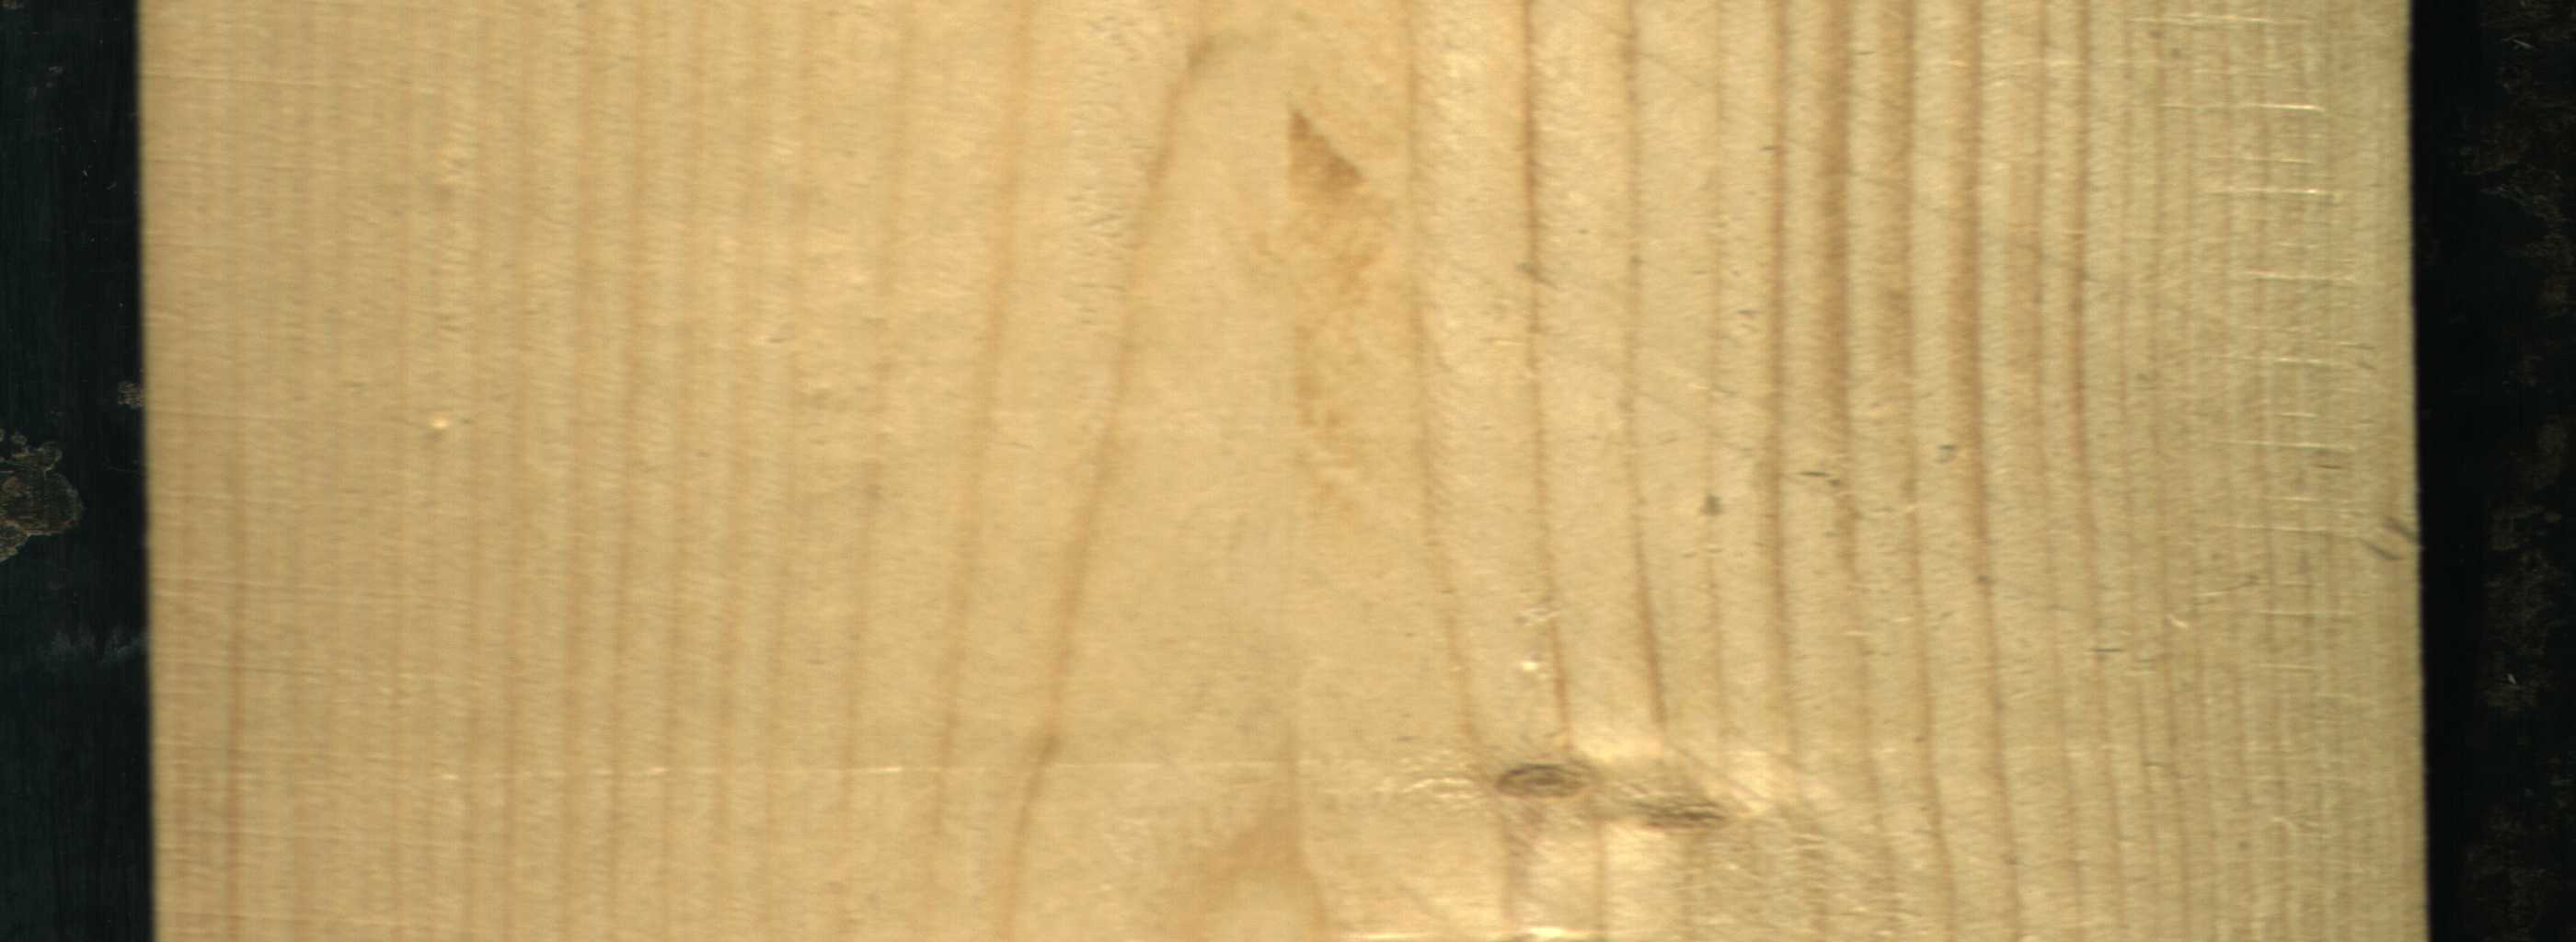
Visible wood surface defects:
Live_Knot
Live_Knot